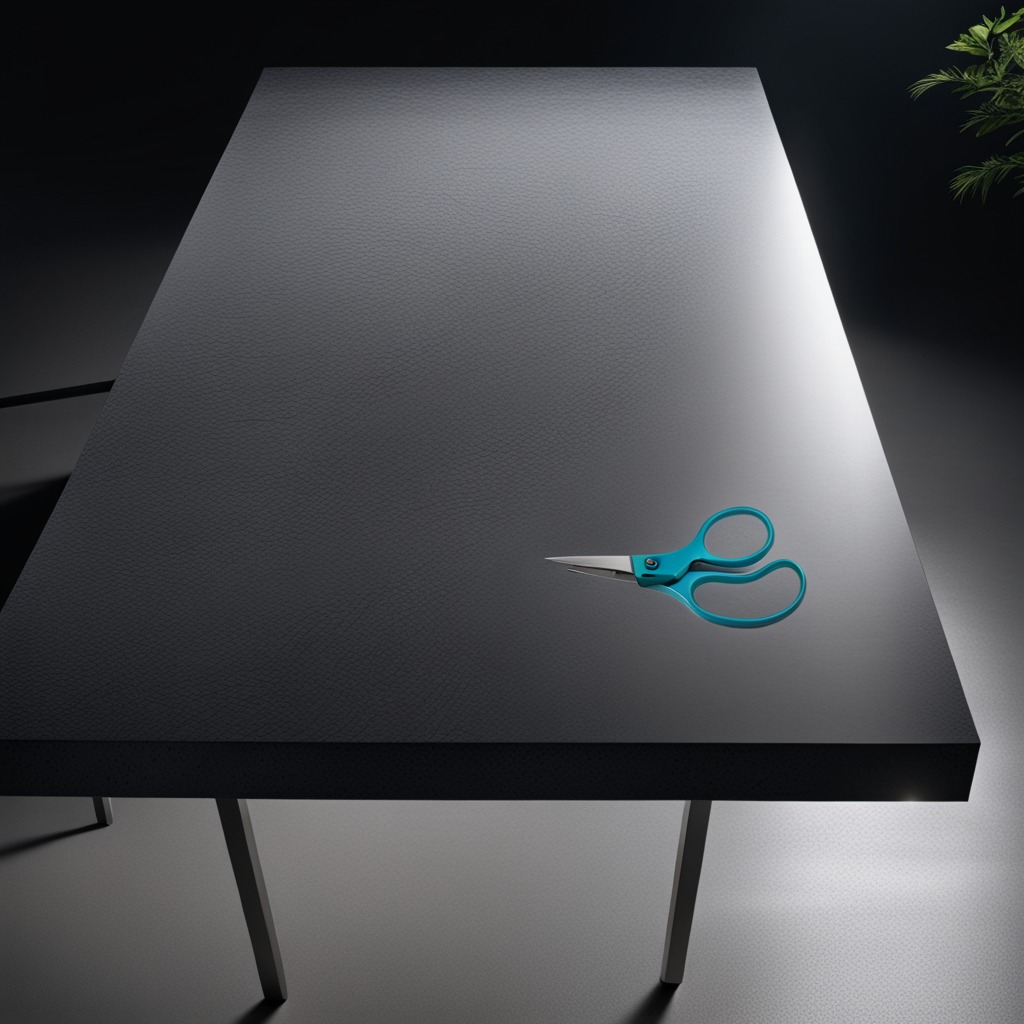
A scissor is lying on a clean granite table inside a workshop at night dim ambient light soft shadows worn but